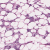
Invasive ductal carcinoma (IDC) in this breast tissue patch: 1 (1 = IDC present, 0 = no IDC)